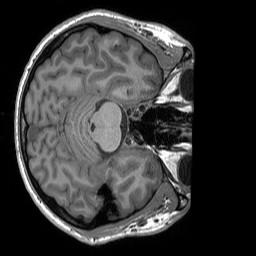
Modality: T1w
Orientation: axial
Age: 28
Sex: male
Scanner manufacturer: siemens
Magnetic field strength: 3 T
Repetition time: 1.9 s
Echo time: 0.00252 s